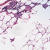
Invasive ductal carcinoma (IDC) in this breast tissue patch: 0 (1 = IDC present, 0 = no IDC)